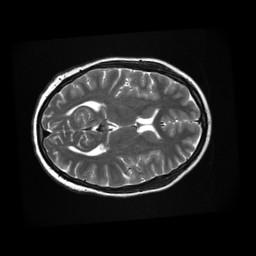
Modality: T2w
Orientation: axial
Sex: female
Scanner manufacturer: ge
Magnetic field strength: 3 T
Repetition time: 5 s
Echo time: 0.101 s